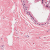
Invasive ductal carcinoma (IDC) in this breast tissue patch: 0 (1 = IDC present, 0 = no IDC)